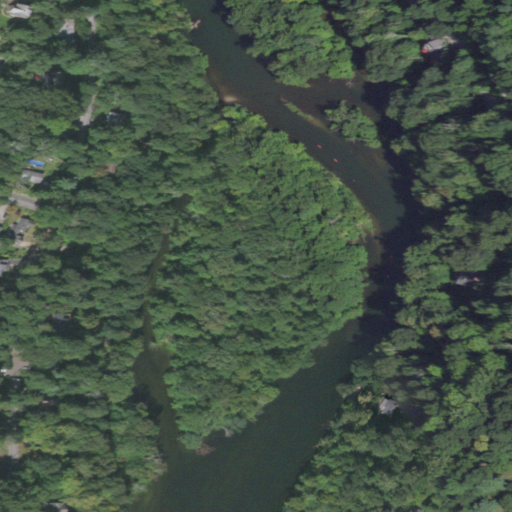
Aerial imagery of island in New York named Paradise Island containing deciduous forest, open development, open water, herbaceous wetlands, evergreen forest, mixed forest, and low intensity development